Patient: sex M, age 55
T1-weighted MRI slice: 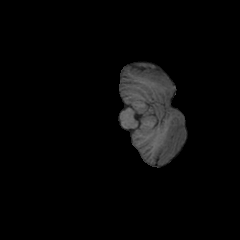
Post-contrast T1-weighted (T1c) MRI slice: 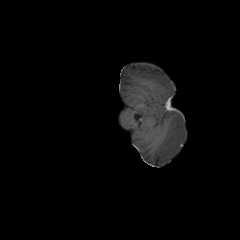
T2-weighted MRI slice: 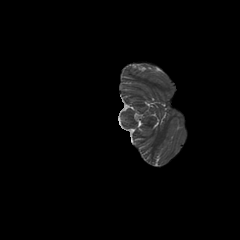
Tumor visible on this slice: no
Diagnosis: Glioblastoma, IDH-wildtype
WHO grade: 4